Aerial crown-view tile of a tropical tree (Barro Colorado Island, Panama), acquired 20250818:
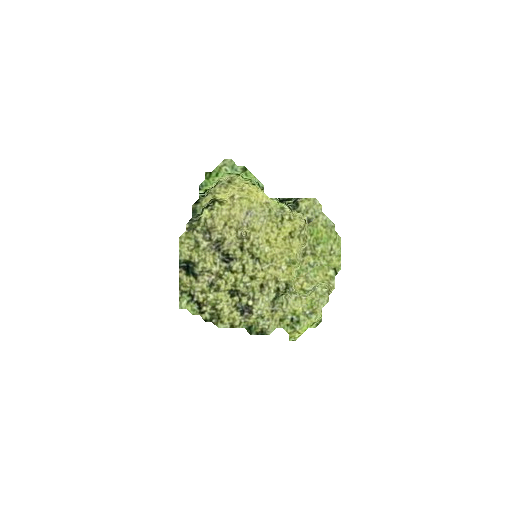
Species: Aiouea montana
GBIF accepted scientific name: Aiouea montana
Crown area: 29.66 m²